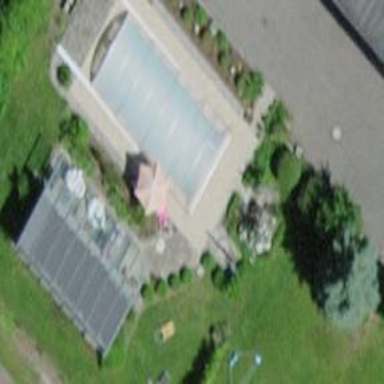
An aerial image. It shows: Swimming pool located in leisure land.